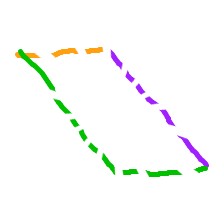
Shape: parallelogram